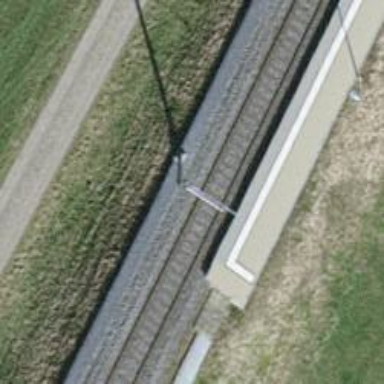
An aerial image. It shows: Railway milestone.